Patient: sex M, age 62
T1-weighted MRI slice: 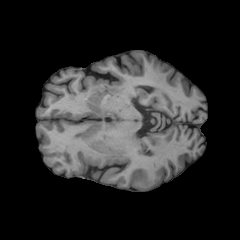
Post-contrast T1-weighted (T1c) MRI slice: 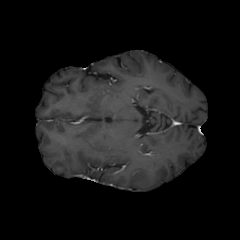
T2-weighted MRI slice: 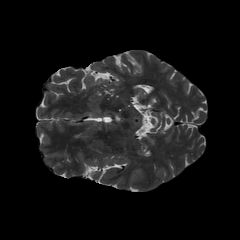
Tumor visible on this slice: no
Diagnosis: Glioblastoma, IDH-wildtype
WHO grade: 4